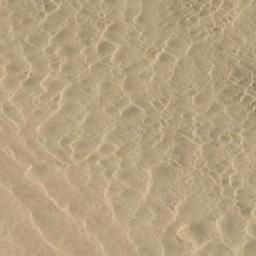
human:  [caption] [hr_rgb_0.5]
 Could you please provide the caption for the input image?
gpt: There are parallel lines in this desert .

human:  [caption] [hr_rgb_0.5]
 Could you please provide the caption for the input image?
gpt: The desert is full of white sand .

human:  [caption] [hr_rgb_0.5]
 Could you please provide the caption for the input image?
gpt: The desert has yellow sand and many trellis dunes of different sizes .

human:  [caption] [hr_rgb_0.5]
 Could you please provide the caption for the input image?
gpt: This is a yellow desert with wavy stripes .

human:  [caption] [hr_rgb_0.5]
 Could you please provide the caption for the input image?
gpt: A yellow desert with patterned stripes .